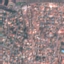
Land use / land cover class: Residential